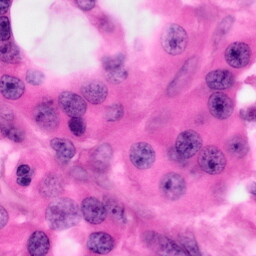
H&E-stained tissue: Pancreatic